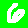
Digit: 6